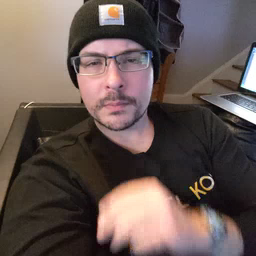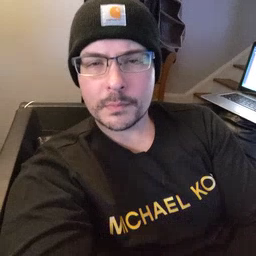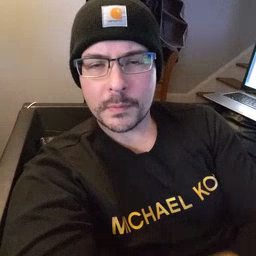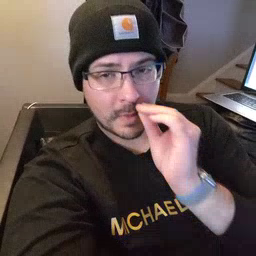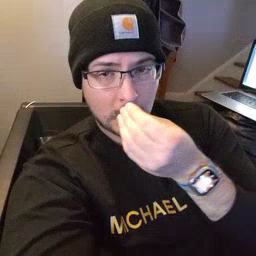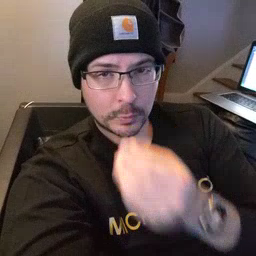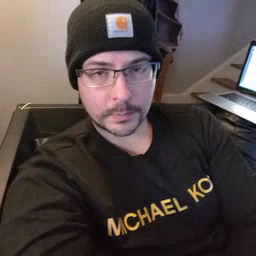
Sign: flower